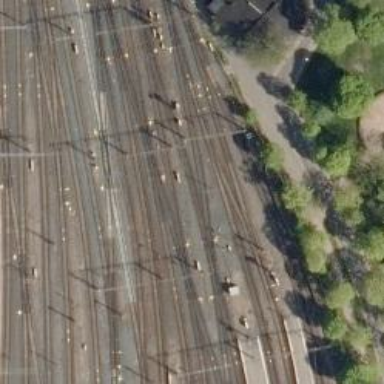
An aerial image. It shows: Continuous rail railway with electrified contact line.